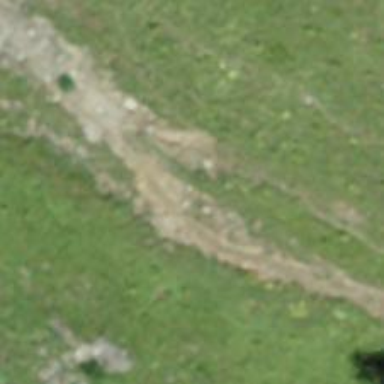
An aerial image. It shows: Path.